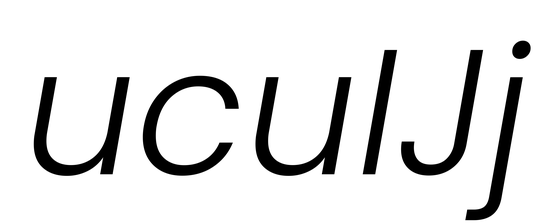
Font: Poppins-LightItalic